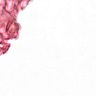
Metastatic tissue present: no